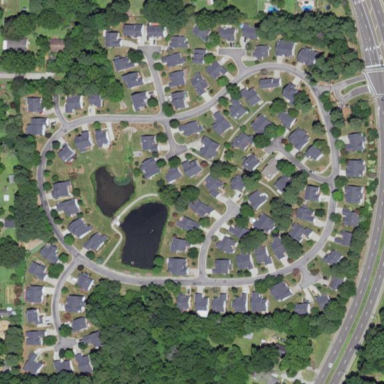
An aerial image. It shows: Residential area within neighborhood.